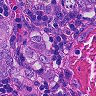
Metastatic tissue present: yes